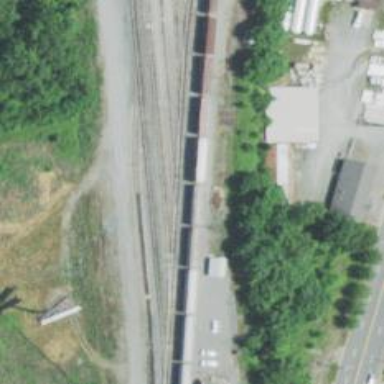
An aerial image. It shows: Railway yard in service.